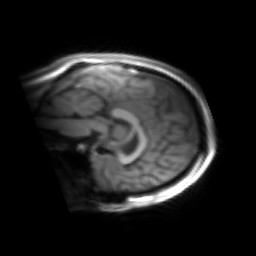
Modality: inplaneT1
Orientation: sagittal
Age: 22
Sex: female
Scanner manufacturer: siemens
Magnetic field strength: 3 T
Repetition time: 1.2 s
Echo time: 0.00251 s